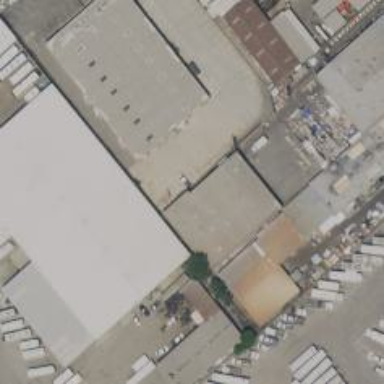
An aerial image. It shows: Warehouse building.